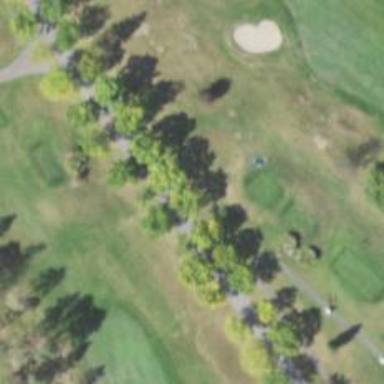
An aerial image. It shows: Golf course.